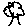
Label: tree